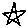
Label: star